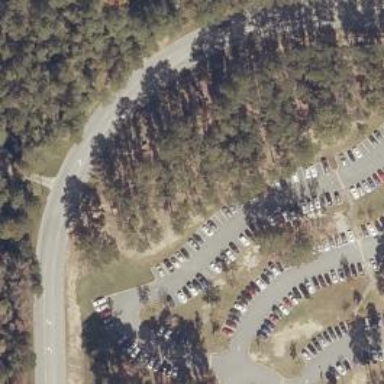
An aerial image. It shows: Parking space is available.